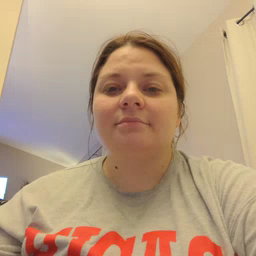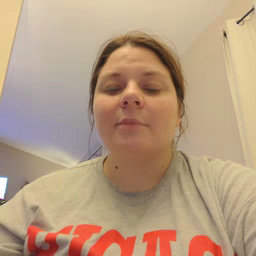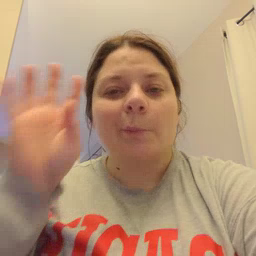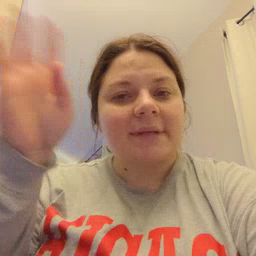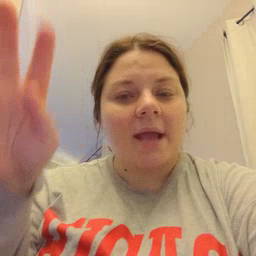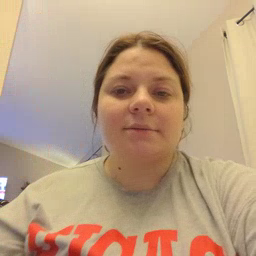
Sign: pretend